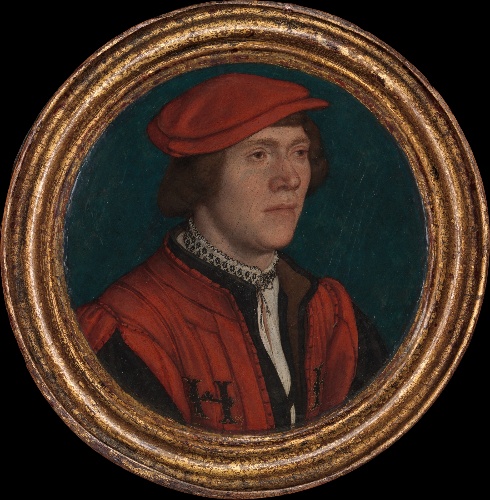
Title: Portrait of a Man in Royal Livery
Artist: Hans Holbein the Younger
Artist bio: German, Augsburg 1497/98–1543 London
Date: 1532–35
Object type: Painting
Classification: Paintings
Medium: Oil and gold on parchment, laid down on linden
Dimensions: Overall, with engaged frame, diameter 5 in. (12.7 cm); painted surface diameter 3 3/4 in. (9.5 cm)
Department: European Paintings
Credit line: Bequest of Mary Stillman Harkness, 1950
Accession year: 1950
Repository: Metropolitan Museum of Art, New York, NY
Tags: Men|Portraits